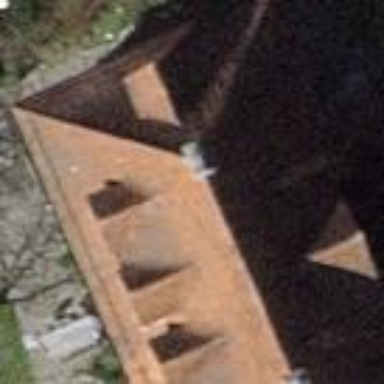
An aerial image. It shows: Building with hipped roof shape.